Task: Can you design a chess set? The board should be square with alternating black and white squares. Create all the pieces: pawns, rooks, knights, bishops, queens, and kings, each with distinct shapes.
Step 1663:
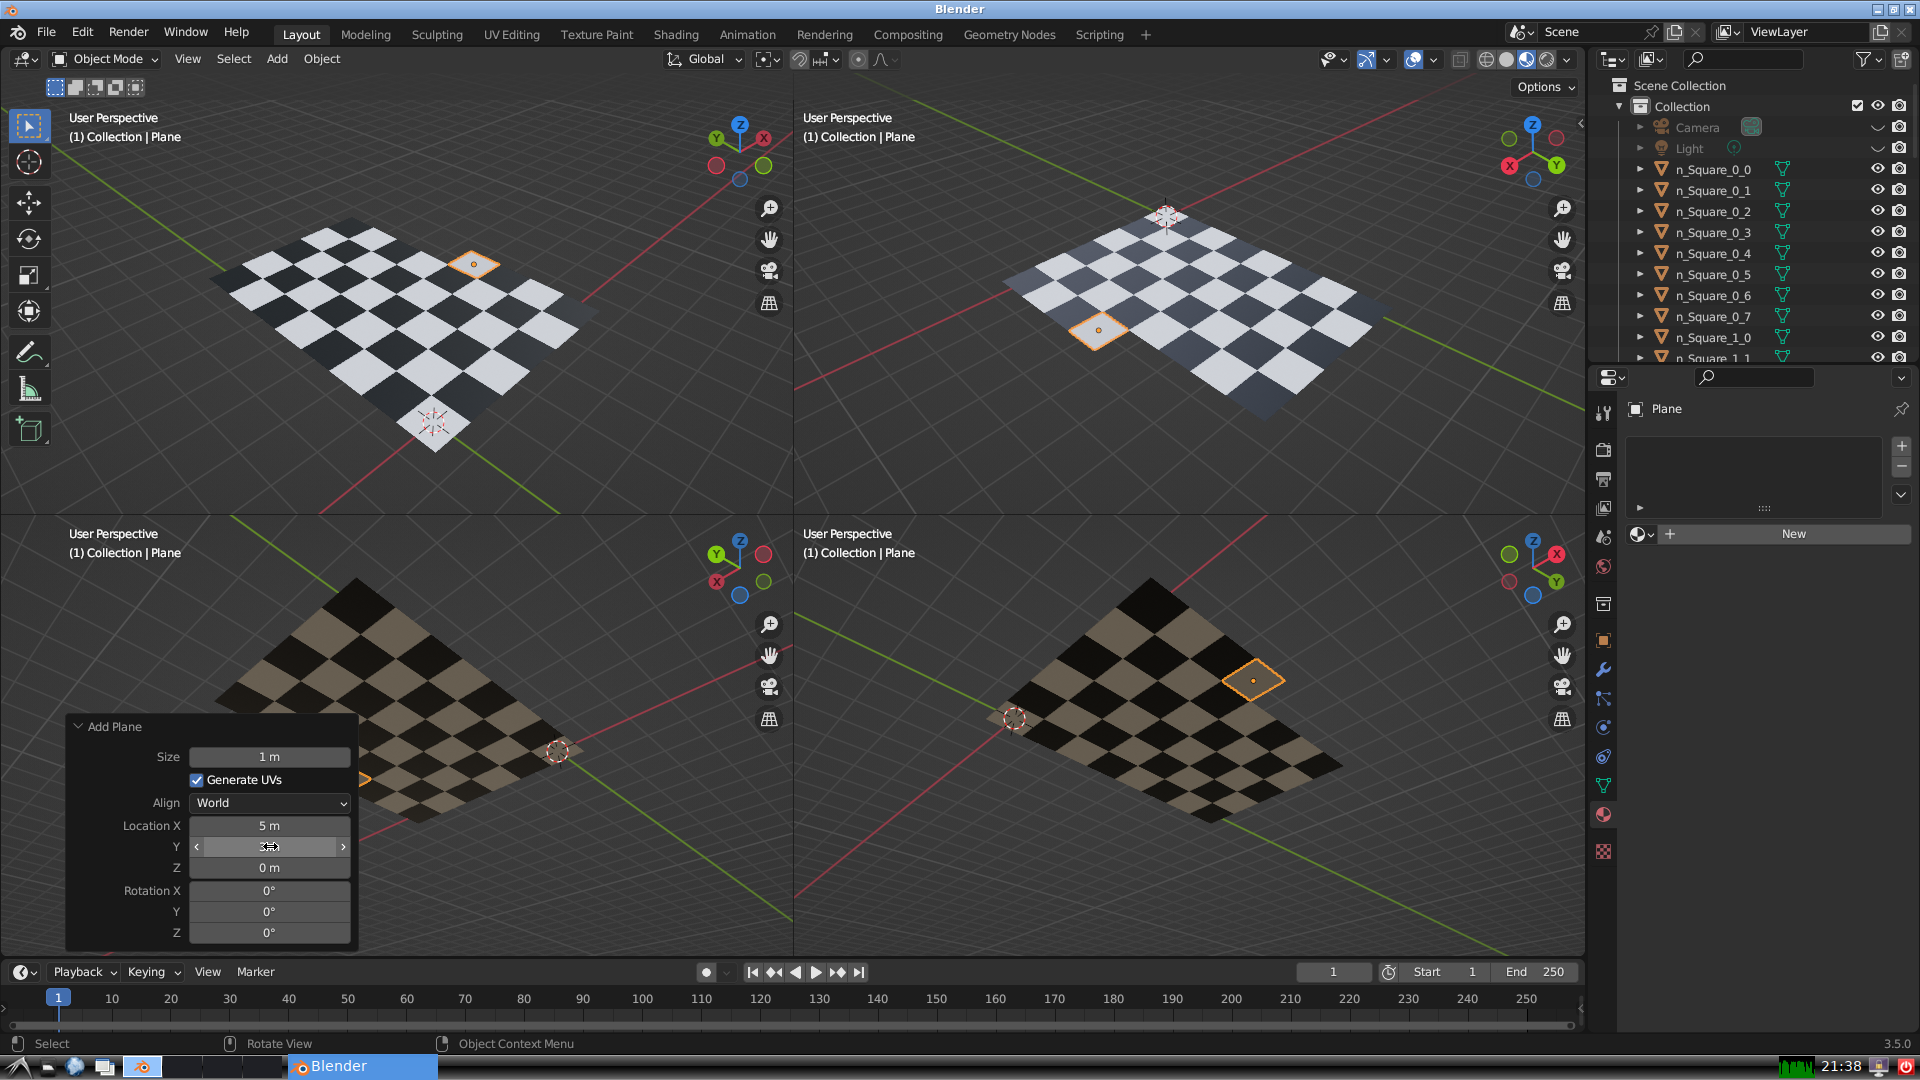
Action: {"mouse_move": [270, 867]}